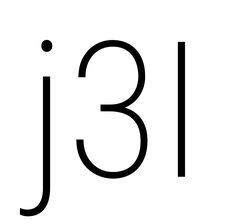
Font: Roboto_Condensed_ExtraLight